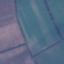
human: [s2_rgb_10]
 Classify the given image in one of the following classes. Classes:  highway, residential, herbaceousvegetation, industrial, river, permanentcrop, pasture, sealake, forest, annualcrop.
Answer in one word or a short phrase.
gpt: AnnualCrop